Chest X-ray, PA view. Patient: 45 years old, sex M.
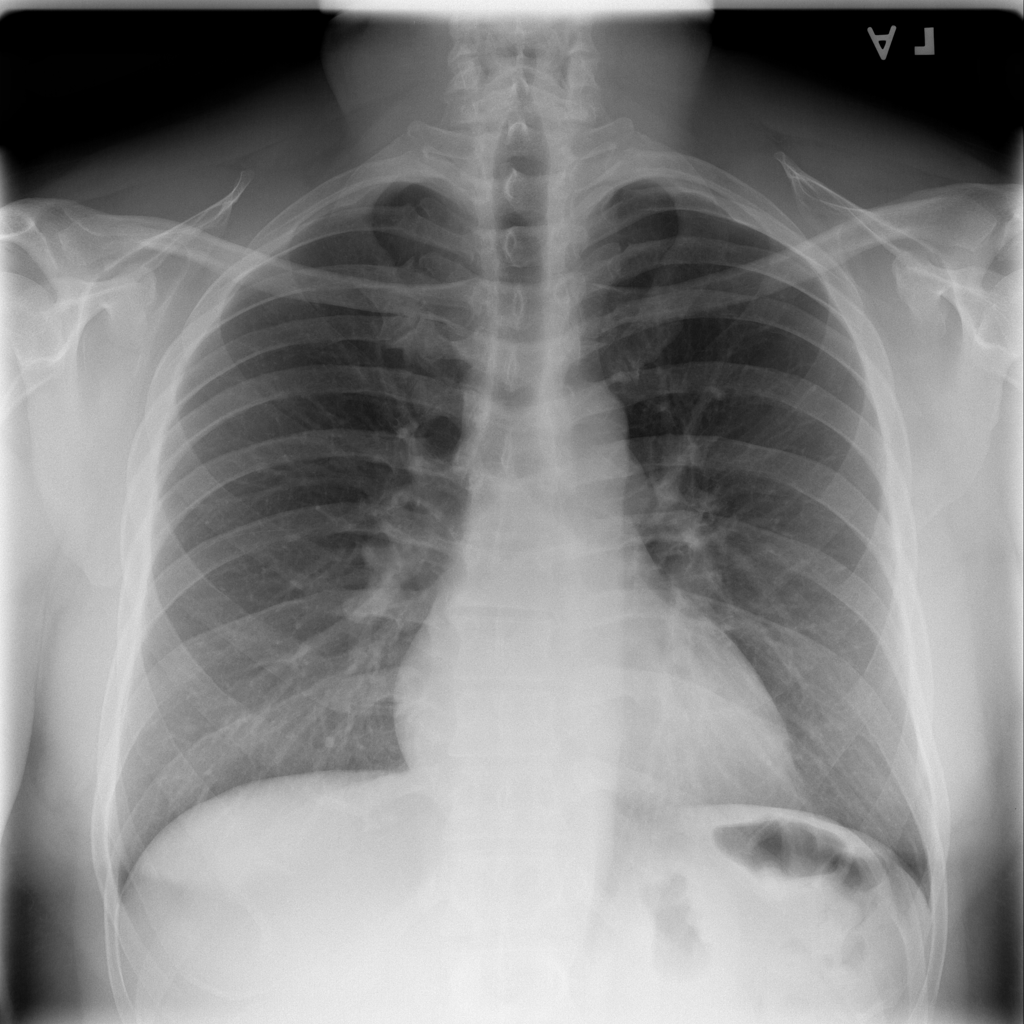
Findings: No Finding